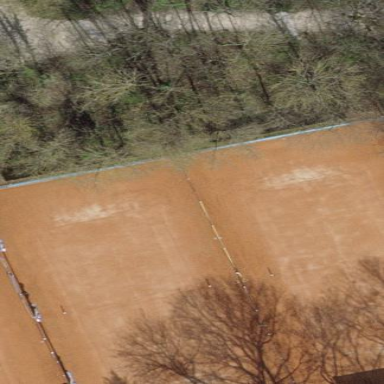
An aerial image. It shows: Tennis court in leisure pitch.